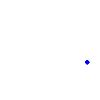
Particle: proton